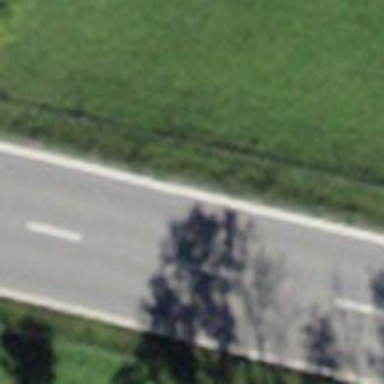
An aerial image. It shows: Tertiary road with asphalt surface.